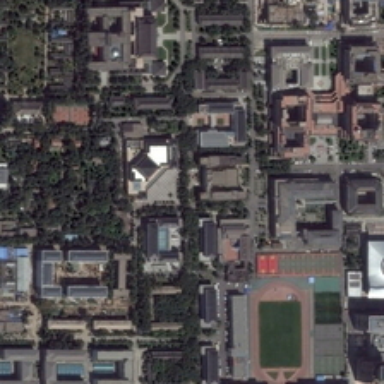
Many buildings around a playground and many green trees are in a school .